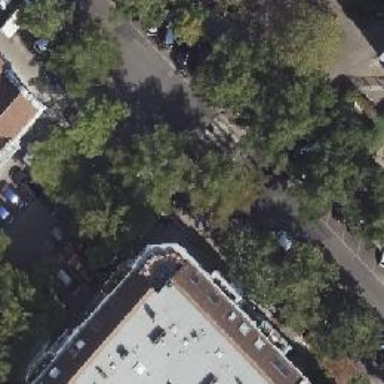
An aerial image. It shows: Avenue lined with deciduous broadleaved trees.